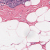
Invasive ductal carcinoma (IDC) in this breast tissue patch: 0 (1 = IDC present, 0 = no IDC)